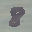
Label: 8